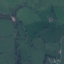
Land use / land cover: Pasture